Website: macys
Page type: billing-address
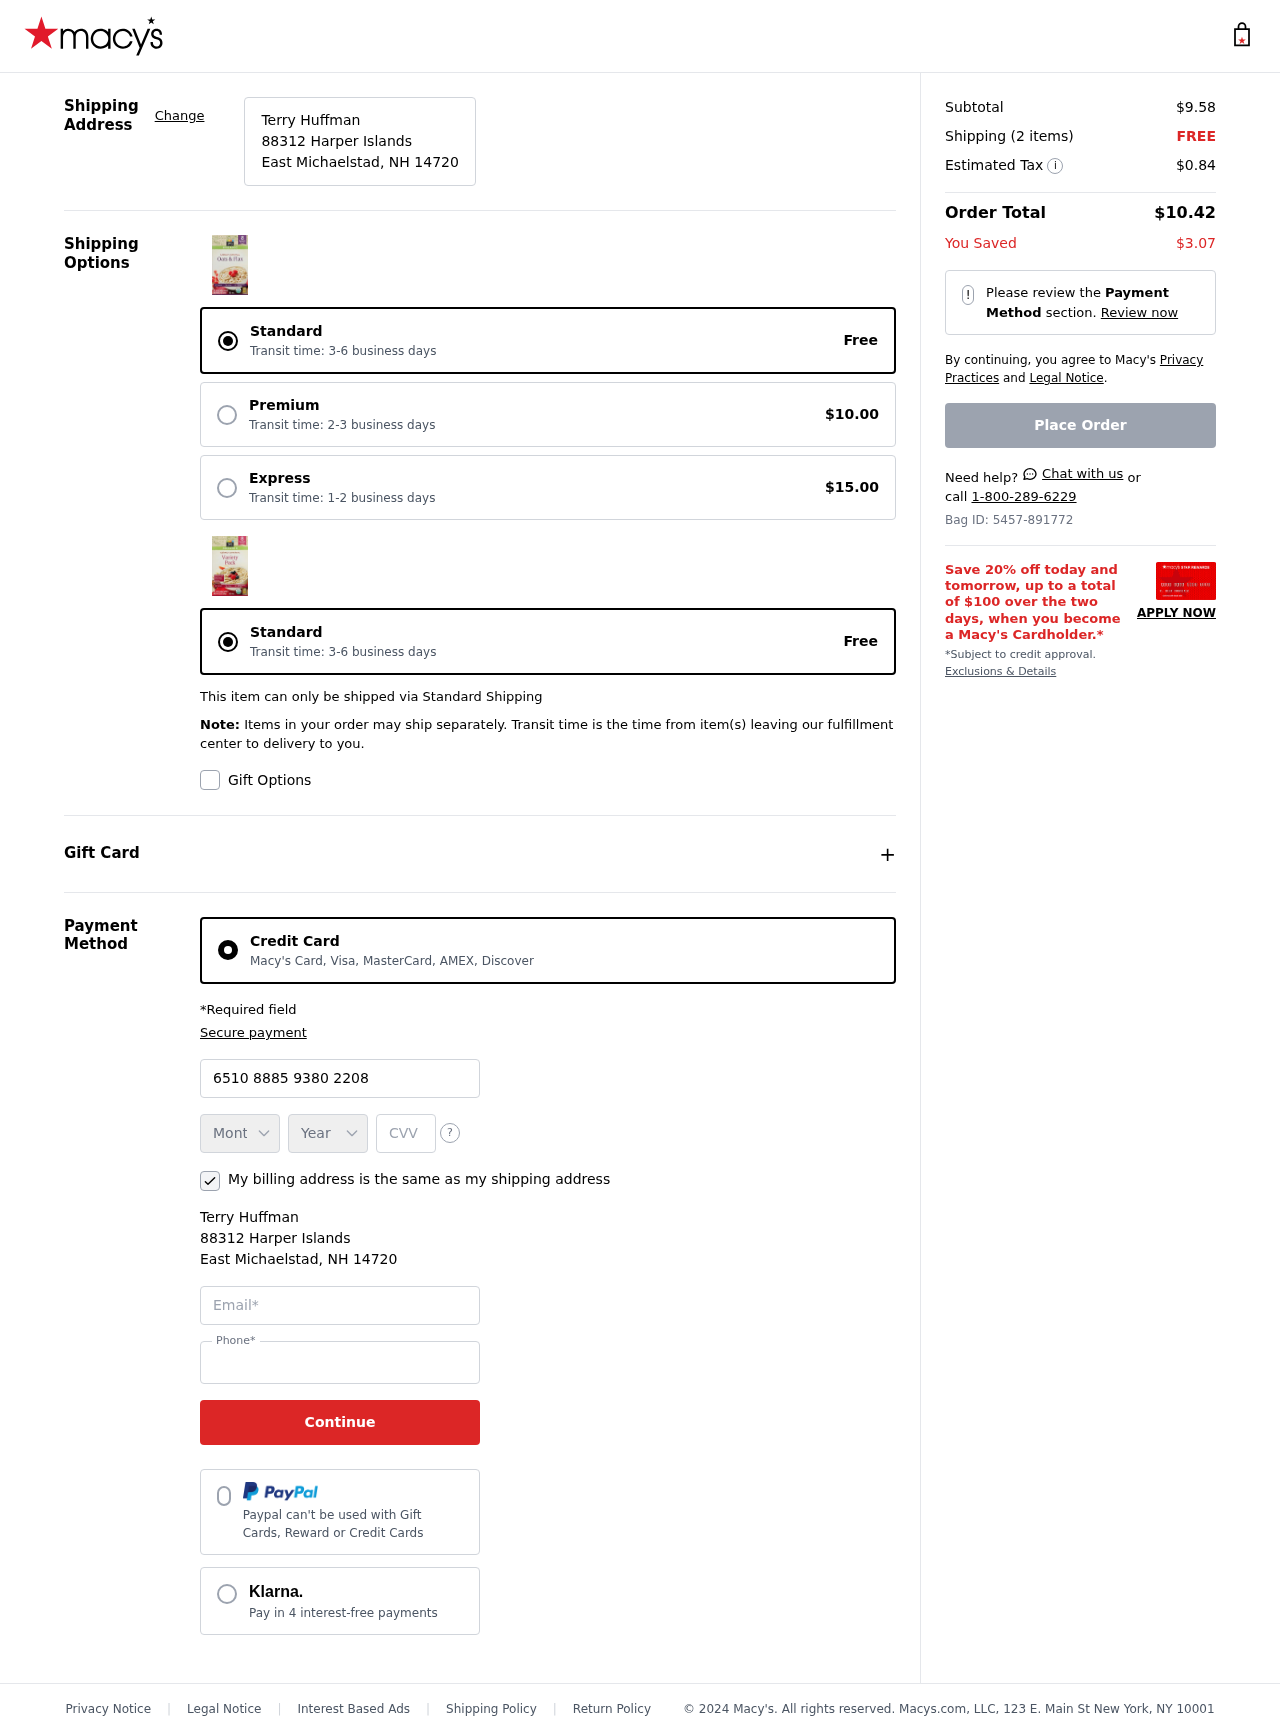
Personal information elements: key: PII_CARD_CVV
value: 431
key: PII_CARD_EXPIRY_MONTH
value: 06
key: PII_CARD_EXPIRY_YEAR
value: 30
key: PII_CARD_NUMBER
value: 6510 8885 9380 2208
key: PII_CITY_STATE_ZIP
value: East Michaelstad, NH 14720
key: PII_EMAIL
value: terry_huffman@hotmail.com
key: PII_FULLNAME
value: Terry Huffman
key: PII_PHONE
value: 3736526231
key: PII_STREET
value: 88312 Harper Islands
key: PII_FULLNAME2
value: Terry Huffman
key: PII_STREET2
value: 88312 Harper Islands
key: PII_CITY_STATE_ZIP2
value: East Michaelstad, NH 14720
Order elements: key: ORDER_SUBTOTAL
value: $9.58
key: ORDER_NUM_ITEMS
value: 2
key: ORDER_SHIPPING_COST
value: FREE
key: ORDER_TAX
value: $0.84
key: ORDER_TOTAL
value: $10.42
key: ORDER_SAVINGS
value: $3.07
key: ORDER_ID
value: Bag ID: 5457-891772